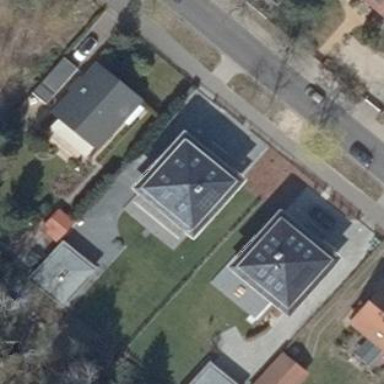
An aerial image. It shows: Detached building with pyramidal roof shape.